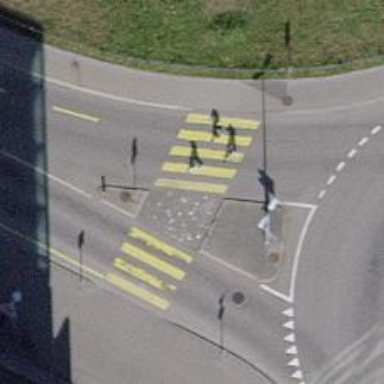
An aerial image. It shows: Kerb serving as barrier.